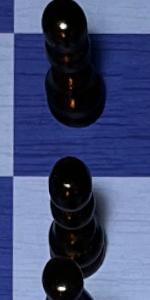
Label: Pawn_Black